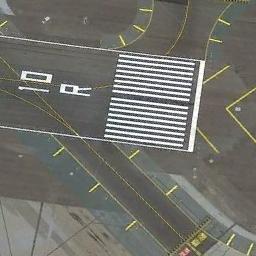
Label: runway